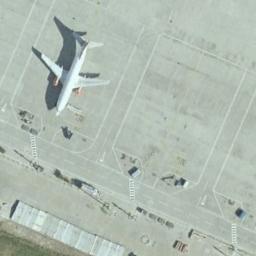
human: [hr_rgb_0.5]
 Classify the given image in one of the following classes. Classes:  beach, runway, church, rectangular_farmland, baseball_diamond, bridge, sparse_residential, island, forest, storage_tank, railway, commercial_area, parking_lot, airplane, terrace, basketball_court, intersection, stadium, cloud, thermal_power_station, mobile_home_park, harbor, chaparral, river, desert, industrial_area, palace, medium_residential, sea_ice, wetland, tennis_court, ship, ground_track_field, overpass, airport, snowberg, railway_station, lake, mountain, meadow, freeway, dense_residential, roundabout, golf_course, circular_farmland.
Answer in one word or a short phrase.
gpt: airplane